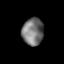
Tissue: lung
Cell type: T cells
Senescence score: 0.2377
Nuclear area (px): 570
Mean DAPI intensity: 116.768